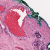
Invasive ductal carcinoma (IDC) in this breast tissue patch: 0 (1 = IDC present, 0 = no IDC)